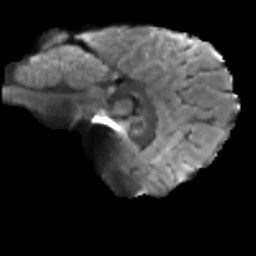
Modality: T2w
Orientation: sagittal
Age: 25
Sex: male
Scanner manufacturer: siemens
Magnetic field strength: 3 T
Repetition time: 3.5 s
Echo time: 0.086 s